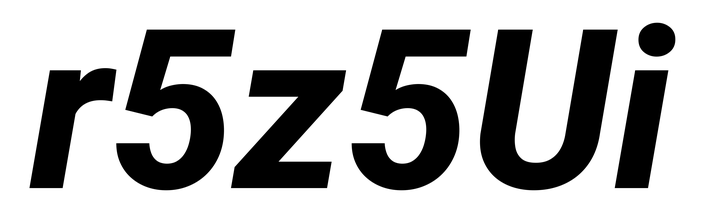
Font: Roboto-Italic_ExtraBold_Italic